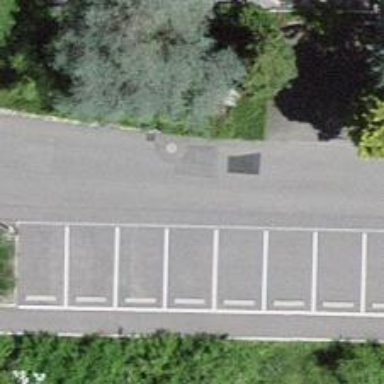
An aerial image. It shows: Residential road with parallel parking on the left side.